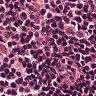
Metastatic tissue present: no